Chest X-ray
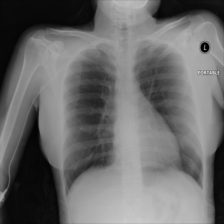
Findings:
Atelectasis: negative
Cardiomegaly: negative
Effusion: negative
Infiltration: negative
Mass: negative
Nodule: negative
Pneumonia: negative
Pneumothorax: negative
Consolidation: negative
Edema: negative
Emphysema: negative
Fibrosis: negative
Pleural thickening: negative
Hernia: negative